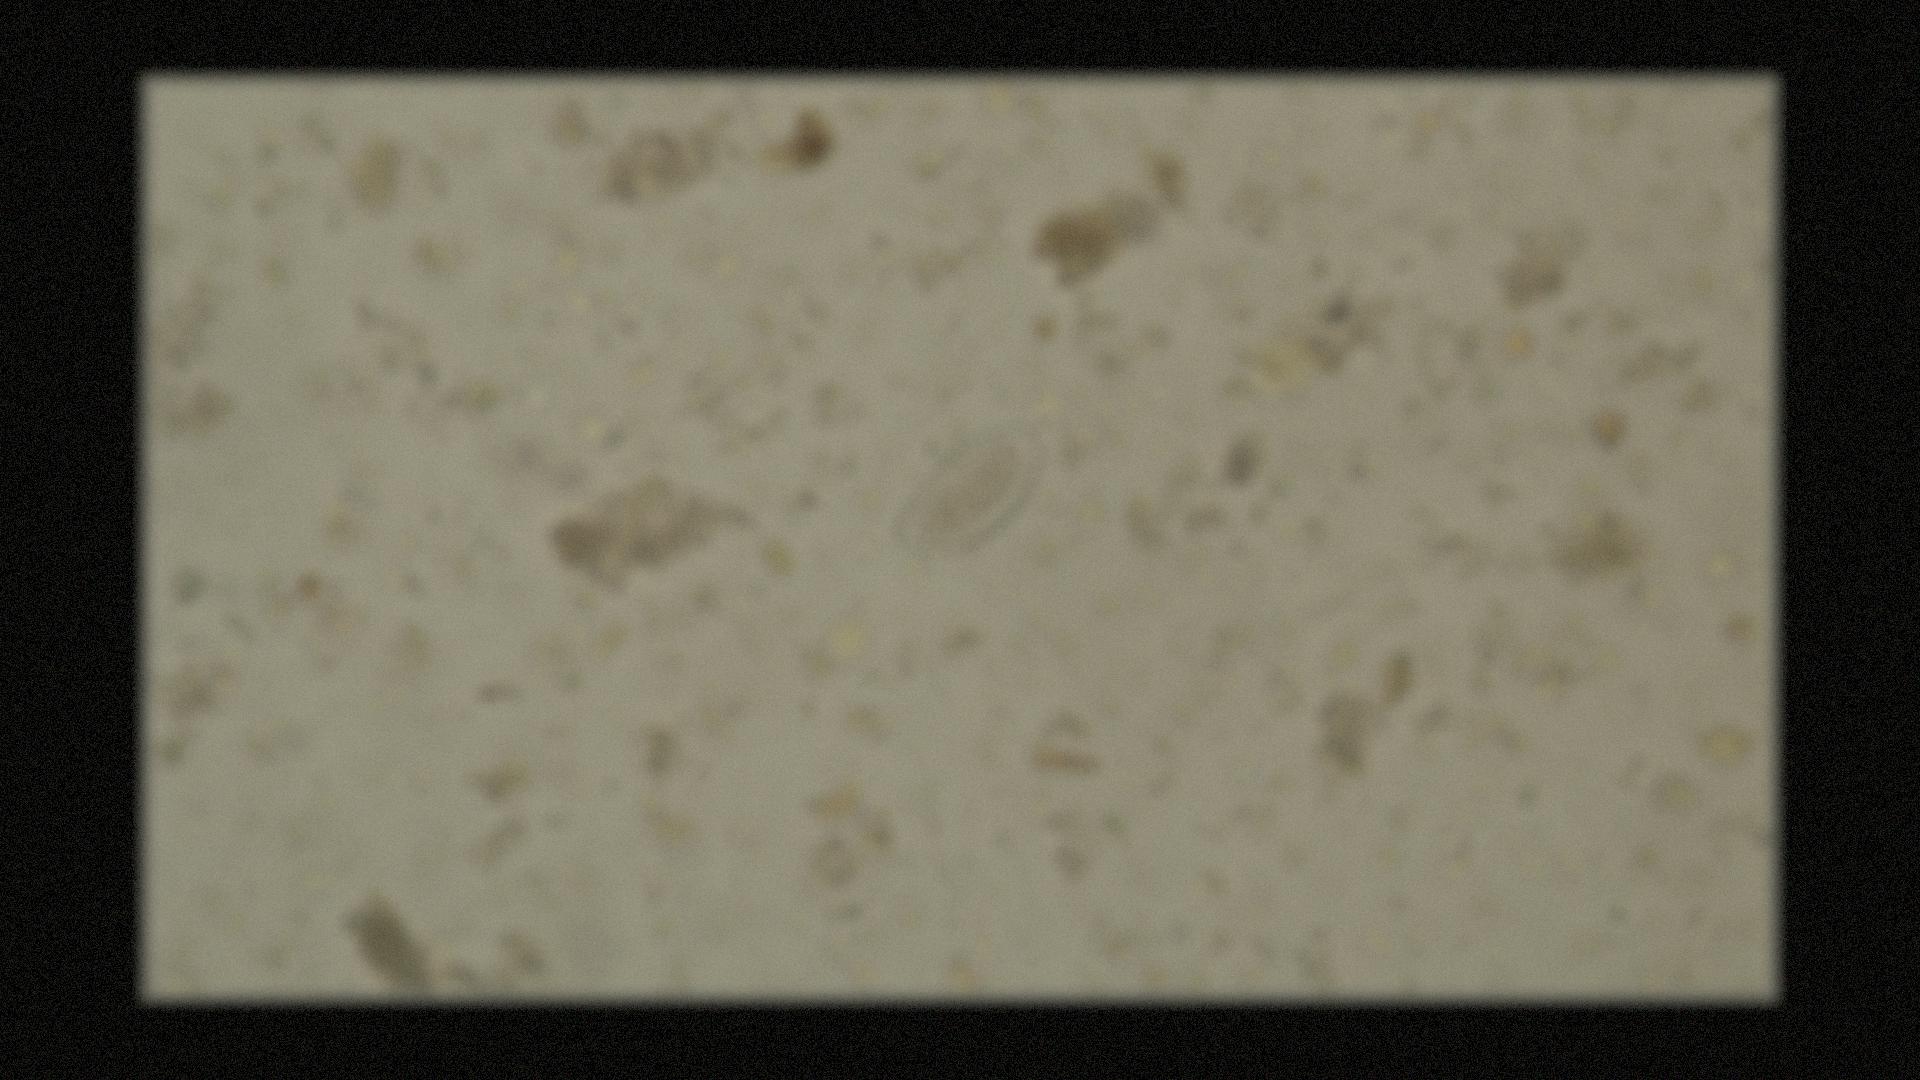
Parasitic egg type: Enterobius vermicularis